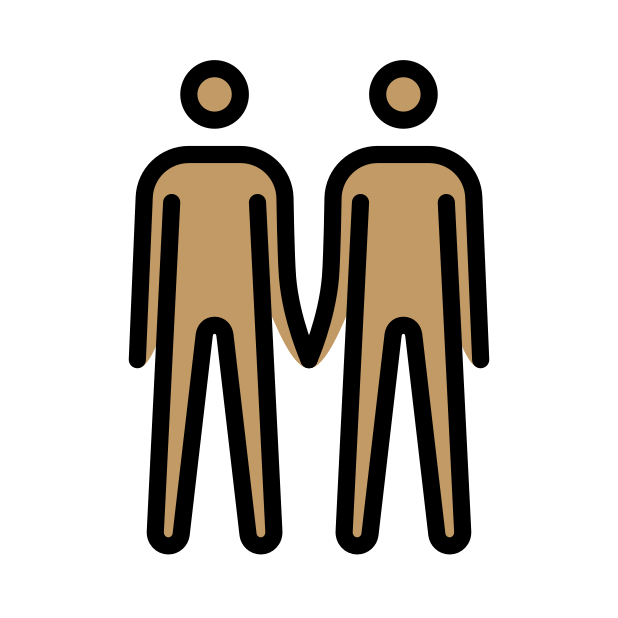
men holding hands: medium skin tone